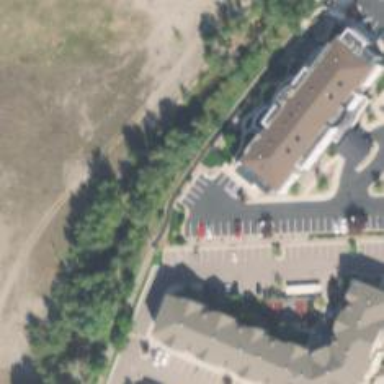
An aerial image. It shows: Hotel building.